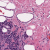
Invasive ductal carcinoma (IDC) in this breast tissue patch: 1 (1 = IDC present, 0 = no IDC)